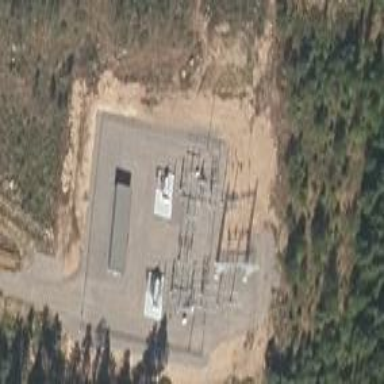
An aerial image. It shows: Distribution-level power substation.